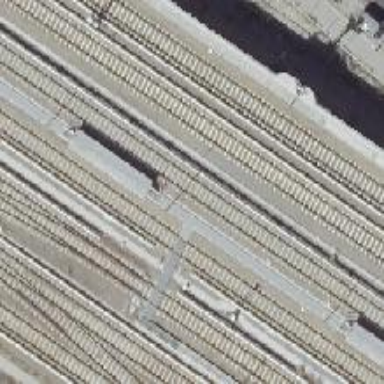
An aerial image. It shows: Railway crossing.